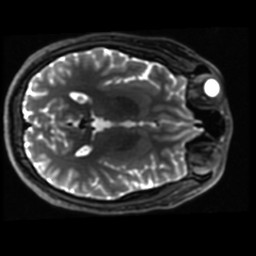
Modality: T2w
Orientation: axial
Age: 21
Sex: male
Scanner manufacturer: ge
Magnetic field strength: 3 T
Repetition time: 8.947 s
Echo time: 0.09798 s